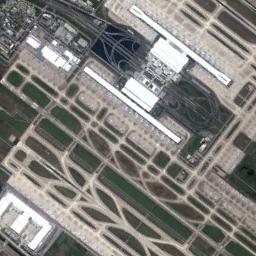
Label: airport